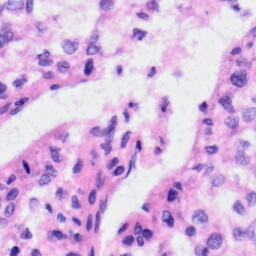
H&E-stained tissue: Liver